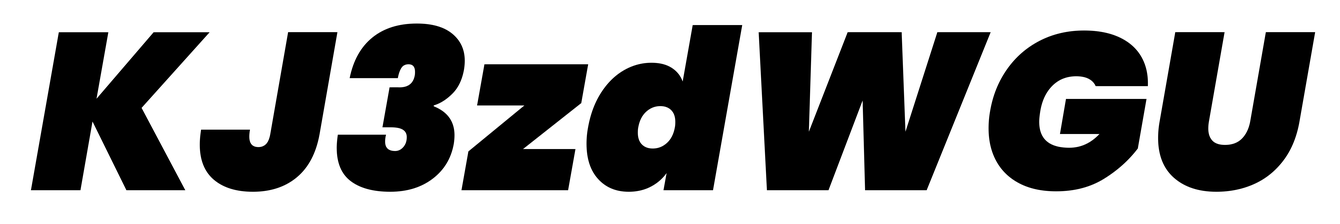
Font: Poppins-BlackItalic